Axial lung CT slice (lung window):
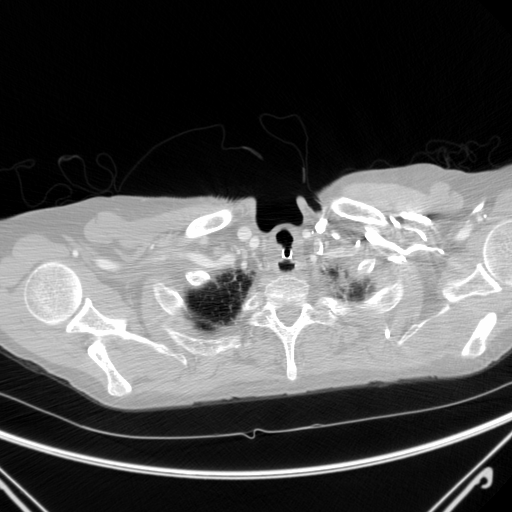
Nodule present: no